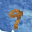
Label: 9